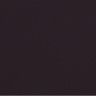
Metastatic tissue present: no